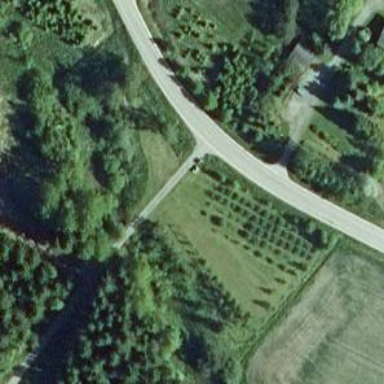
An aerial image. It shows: Culvert tunnel.